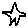
Label: star